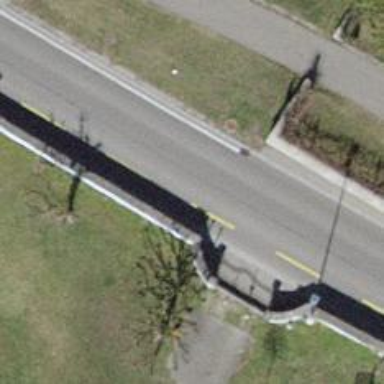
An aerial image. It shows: Wall barrier.